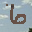
Label: 6